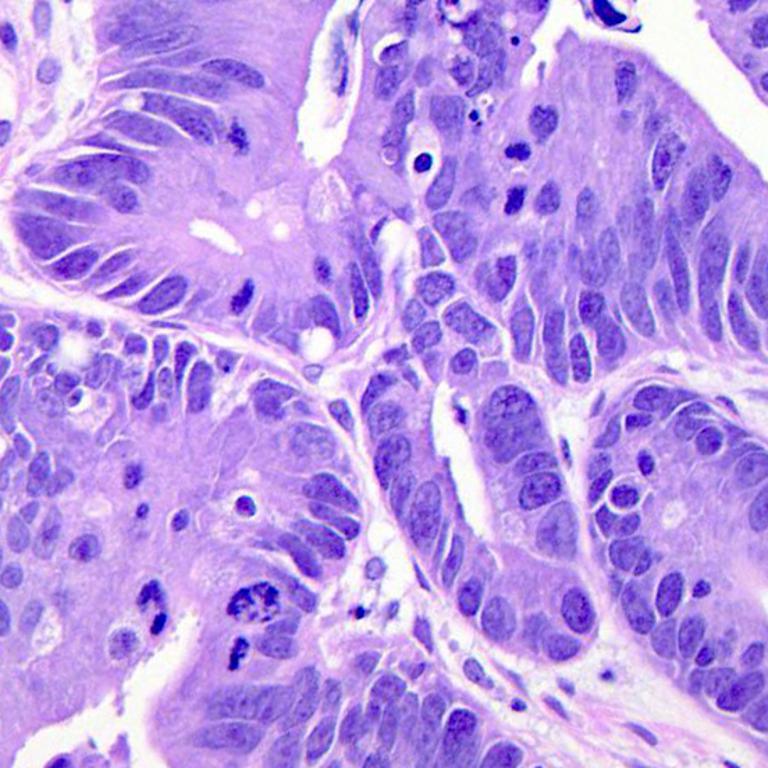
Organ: colon
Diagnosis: adenocarcinomas